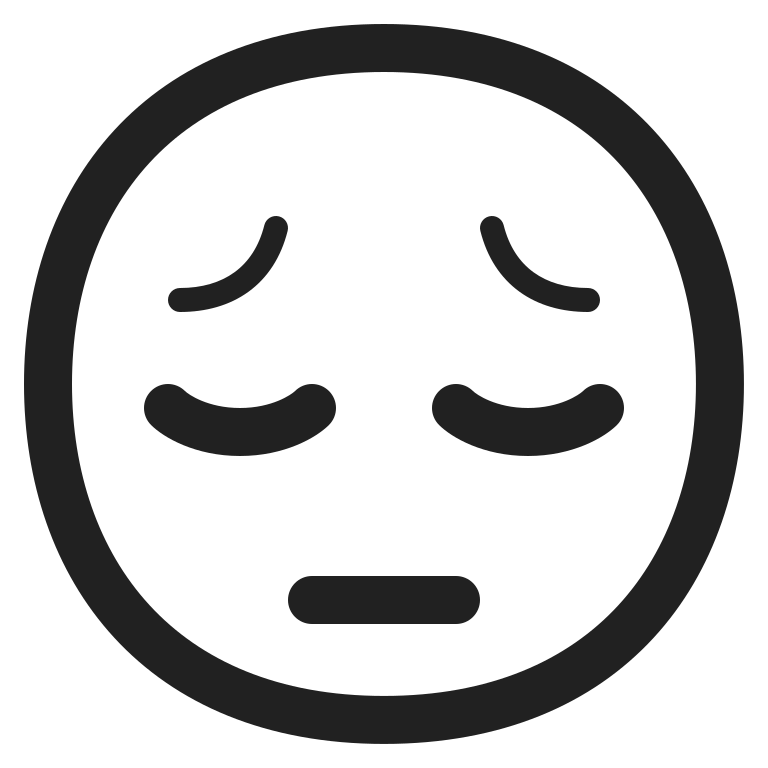
pensive face high contrast